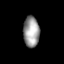
Tissue: lung
Cell type: Endothelial cells
Senescence score: 0.6763
Nuclear area (px): 487
Mean DAPI intensity: 153.651